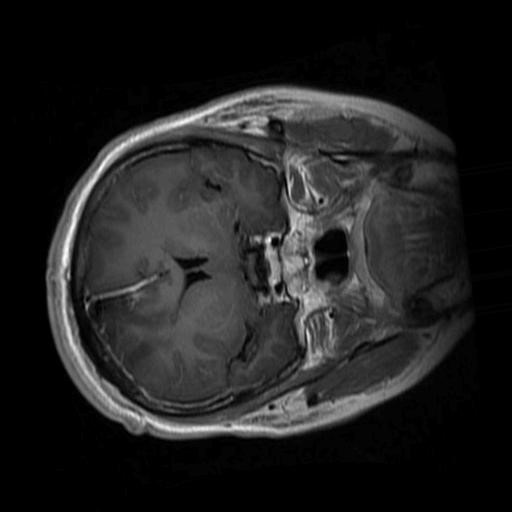
Label: brain_glioma